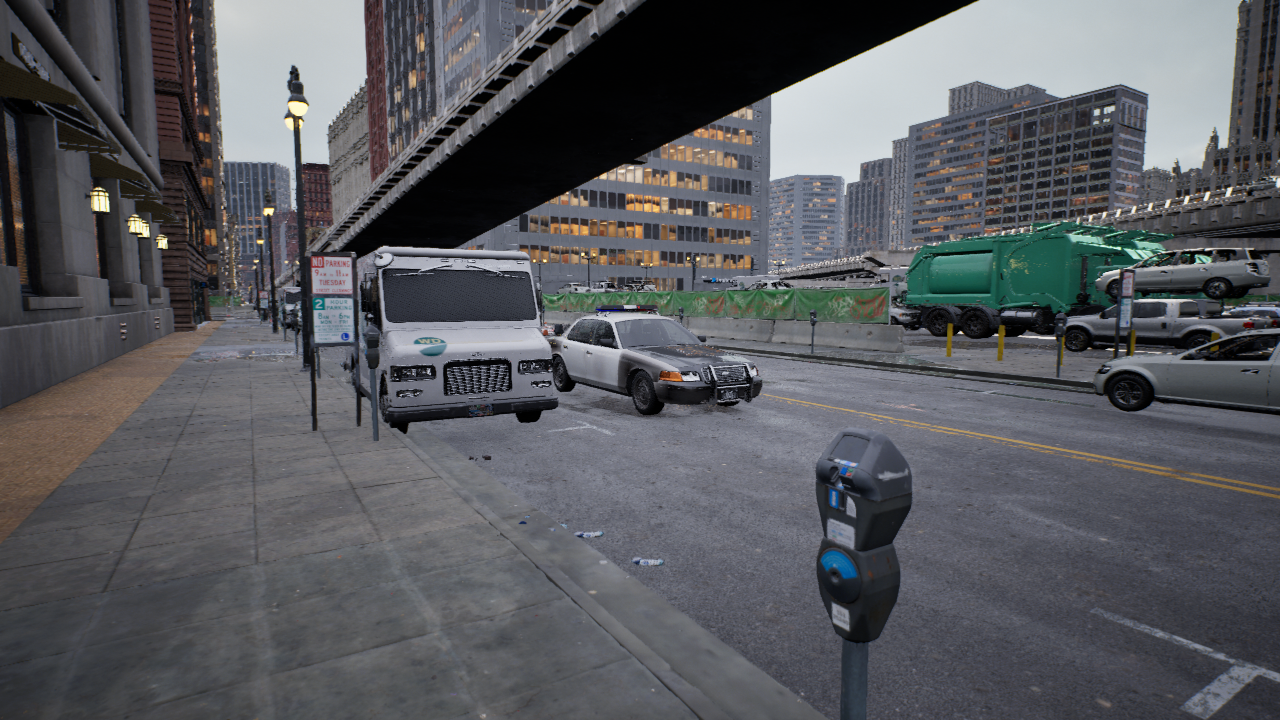
Venue: downtown
Lighting: clear day
Vehicle rig: sedan